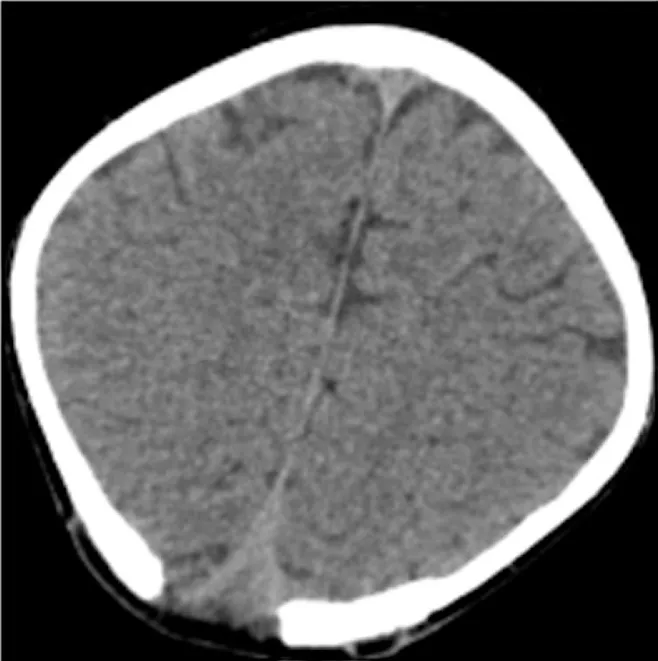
At a one-month postoperative follow-up, CT scan shows no remnant mass.
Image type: radiology (ct)